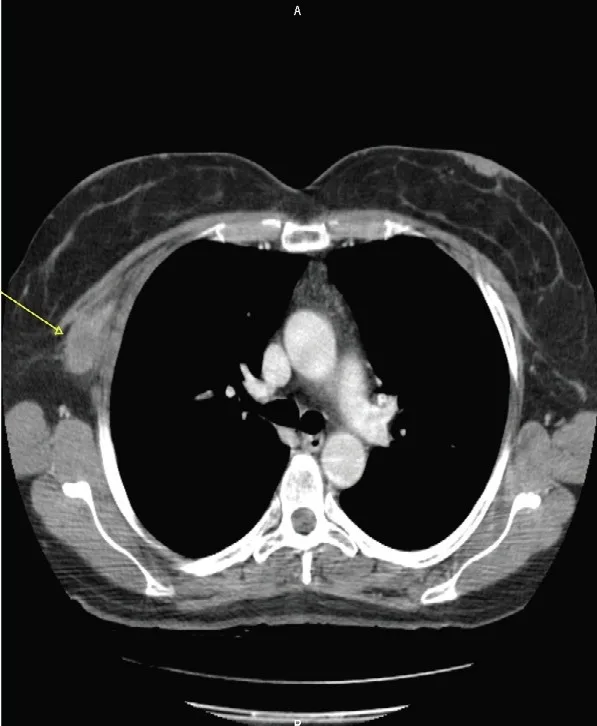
The axial CT scan at first diagnosis, showing a contrast-enhanced solid mass (arrow) in the right axilla, with a total extrapleural growth.
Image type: radiology (ct)